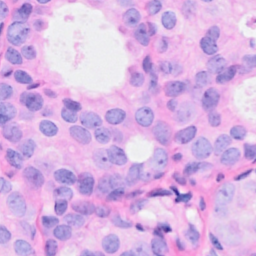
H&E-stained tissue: Breast